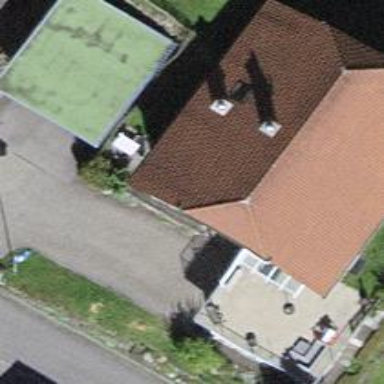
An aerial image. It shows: View of roof of building.